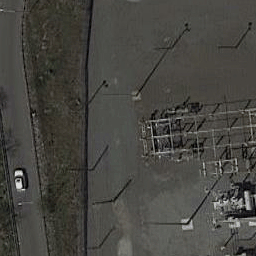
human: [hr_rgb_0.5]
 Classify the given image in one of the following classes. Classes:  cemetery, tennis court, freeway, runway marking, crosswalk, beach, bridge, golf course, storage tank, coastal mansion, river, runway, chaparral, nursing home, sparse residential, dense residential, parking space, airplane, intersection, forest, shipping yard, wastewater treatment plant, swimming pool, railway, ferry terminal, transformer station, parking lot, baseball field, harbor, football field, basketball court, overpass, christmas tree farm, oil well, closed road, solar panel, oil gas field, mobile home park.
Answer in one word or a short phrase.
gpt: transformer station